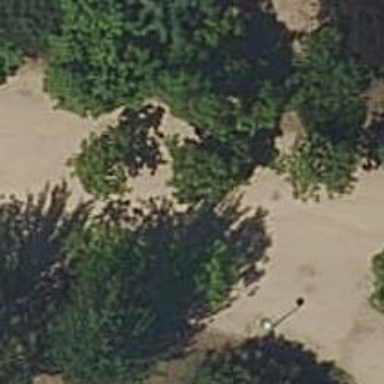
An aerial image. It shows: Footway covered with sand.